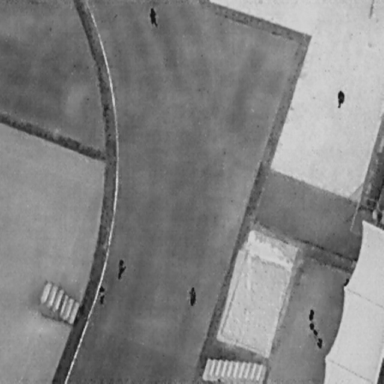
There are six People in the infrared image.